Interaction volume radius: 10 \u00c5
Interaction volume height: 15 \u00c5
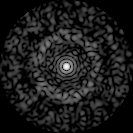
Disorder parameter: 0.8266